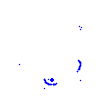
Particle: proton